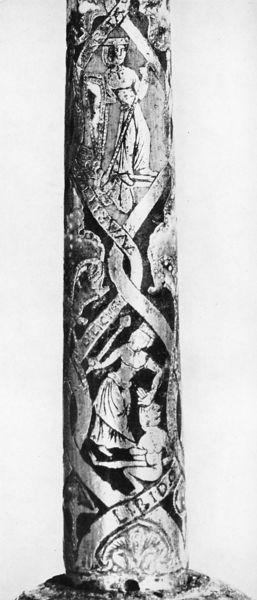
Titel: Bischofsstab aus Chartres
Institution: Florenz, Bargello
Schlagwörter: kampf, weiß, frauen, frau, männer, schwarz, säule, muster, ornament, band, falten, sockel, gold, krone, ranken, skulptur, schrift, italien, stab, figuren, ornamente, leuchter, metall, bronze, faltenwurf, hoch, foto, flechten, schwarzweiß, schwert, text, strafe, stäbe, antik, lust, mittelalter, krieger, speer, bänder, sünde, zepter, banderole, latein, lateinisch, koenig, freu, bestrafung, libido